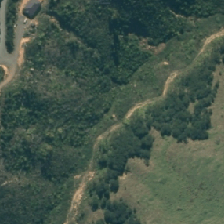
Land cover: harvested_forest